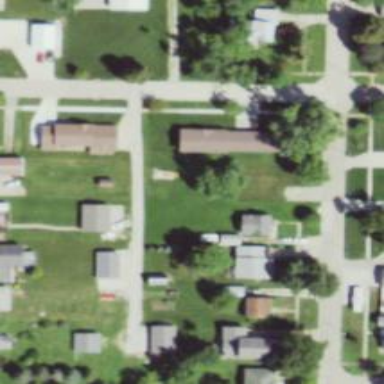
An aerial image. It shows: Alley classified as service road.